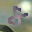
Label: 8